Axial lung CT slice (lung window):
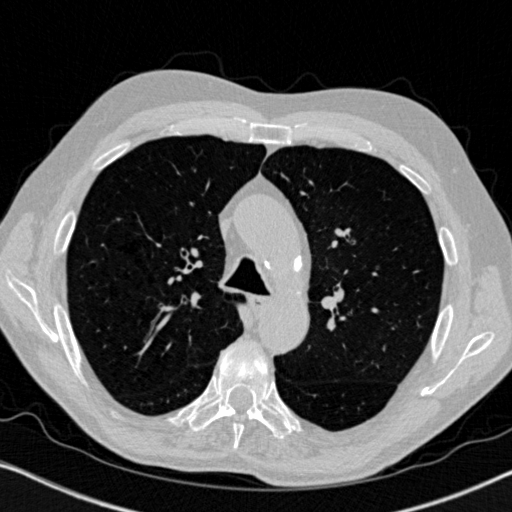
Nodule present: no